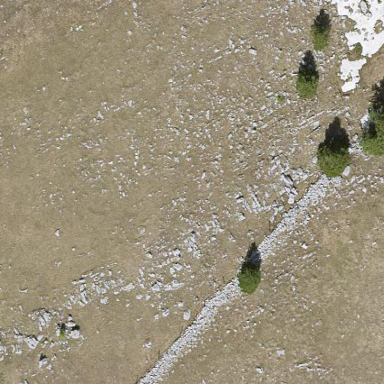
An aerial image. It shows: Landscape of bare rock.